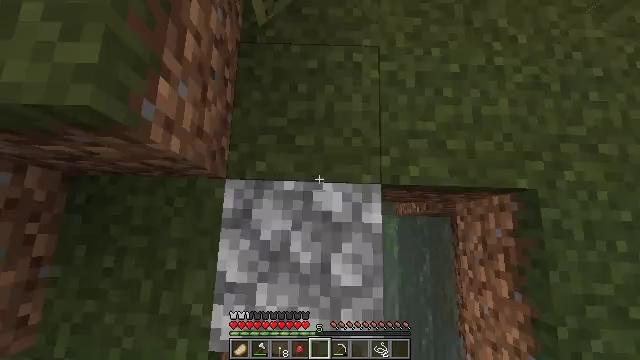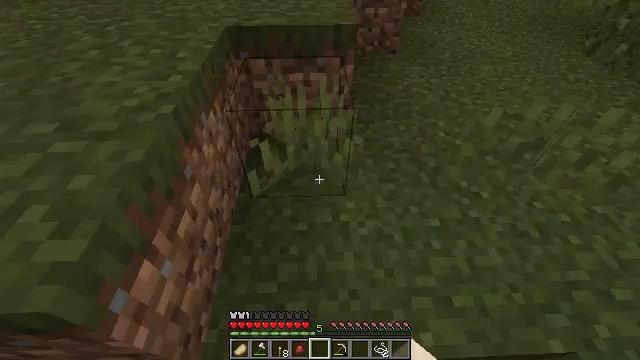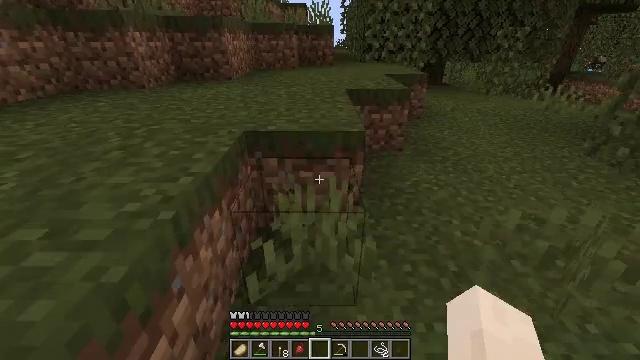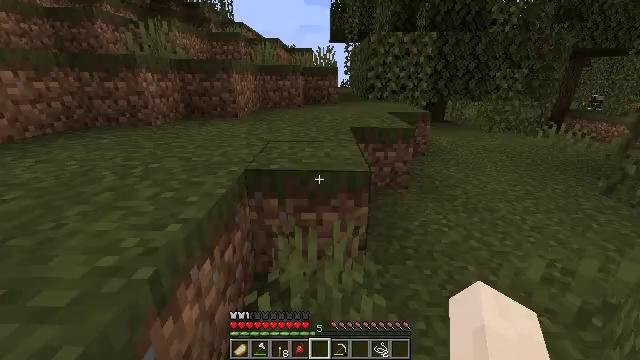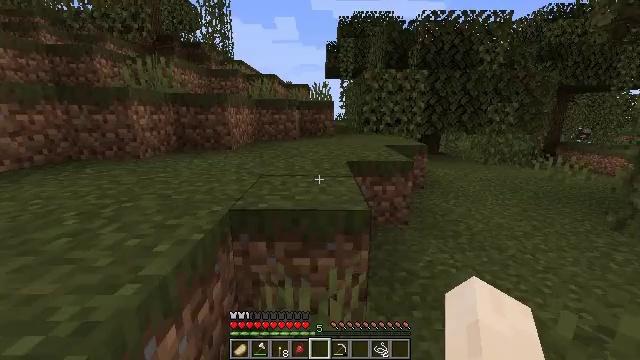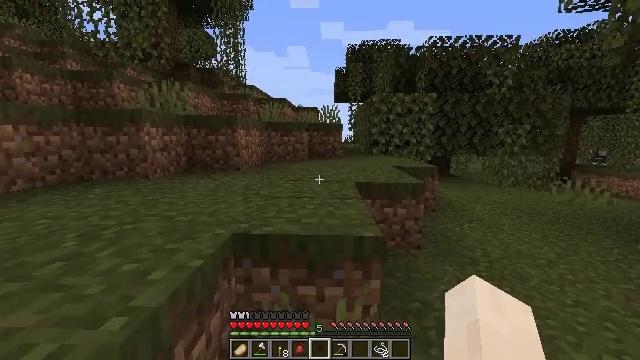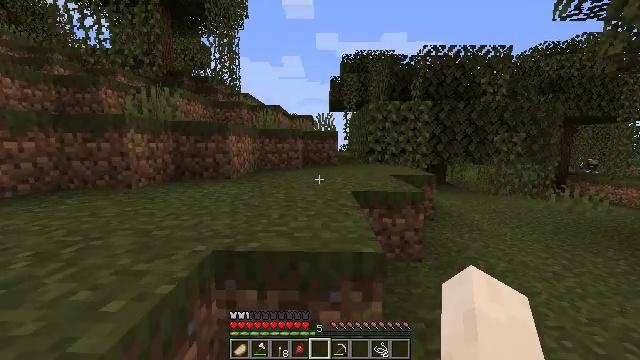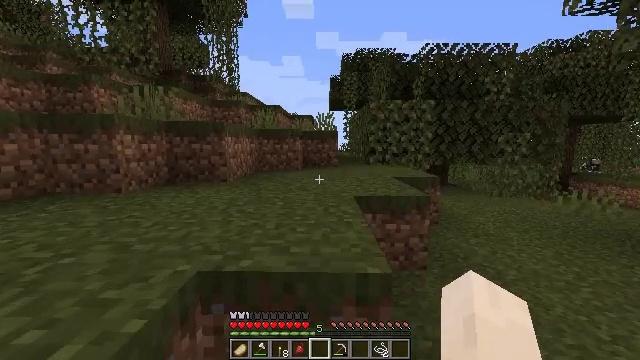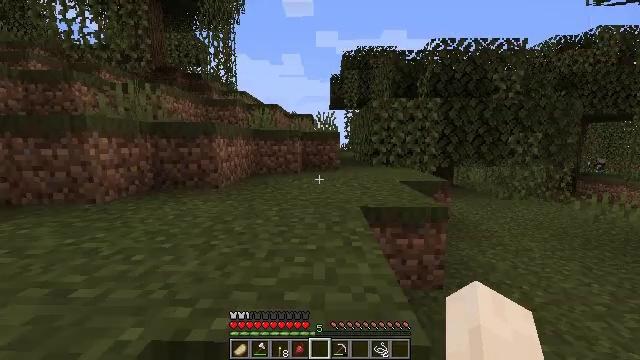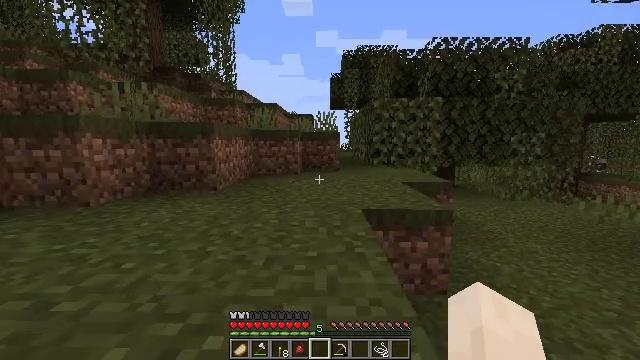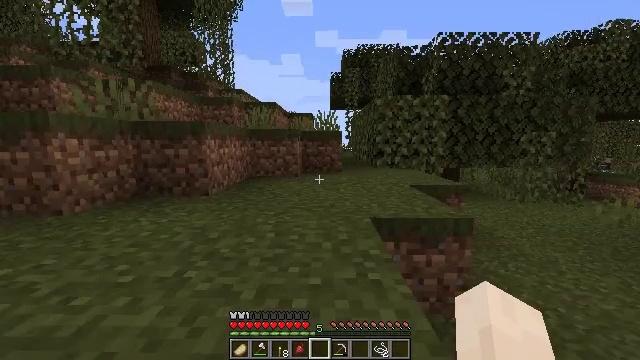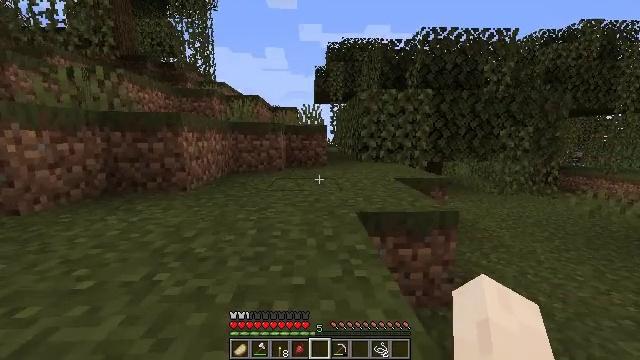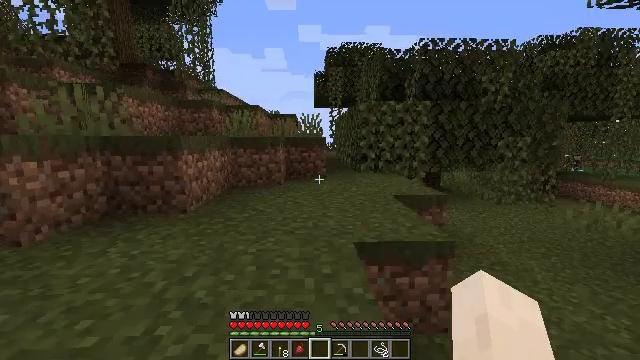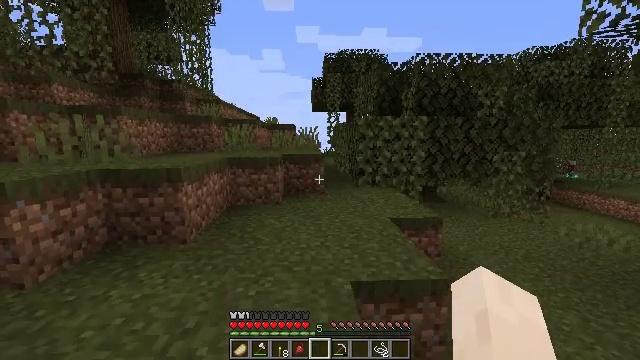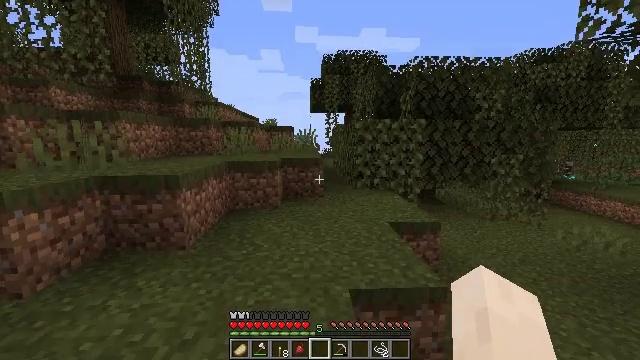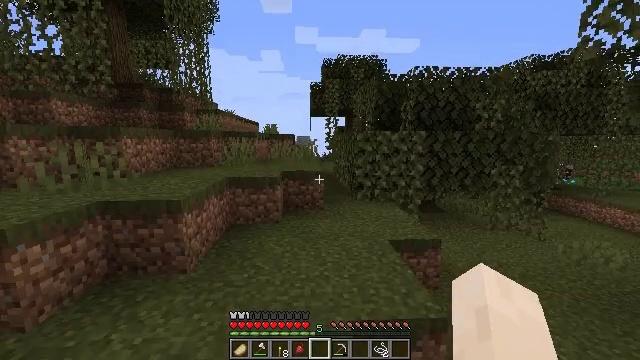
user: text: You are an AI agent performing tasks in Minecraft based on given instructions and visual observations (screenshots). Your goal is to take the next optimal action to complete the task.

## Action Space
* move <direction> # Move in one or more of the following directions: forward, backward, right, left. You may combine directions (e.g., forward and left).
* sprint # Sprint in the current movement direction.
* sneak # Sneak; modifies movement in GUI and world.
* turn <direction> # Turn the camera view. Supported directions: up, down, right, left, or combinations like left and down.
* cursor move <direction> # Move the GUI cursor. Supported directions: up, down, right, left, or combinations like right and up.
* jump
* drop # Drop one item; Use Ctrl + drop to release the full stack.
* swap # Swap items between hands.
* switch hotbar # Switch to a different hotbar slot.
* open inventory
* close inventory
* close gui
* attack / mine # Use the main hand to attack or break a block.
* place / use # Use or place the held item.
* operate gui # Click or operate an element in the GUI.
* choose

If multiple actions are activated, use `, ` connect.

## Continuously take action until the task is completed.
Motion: motion action
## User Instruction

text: Collect the grass from the surface.
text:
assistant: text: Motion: move forward, turn right and up
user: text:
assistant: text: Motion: move forward, turn left and up
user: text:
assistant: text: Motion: move forward, turn left and up
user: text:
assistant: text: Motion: move forward, turn up
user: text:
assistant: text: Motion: move forward, turn left and up
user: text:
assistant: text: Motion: move forward, turn right and up
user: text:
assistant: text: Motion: move forward
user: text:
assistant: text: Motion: move forward
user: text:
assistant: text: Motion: move forward
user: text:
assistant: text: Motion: move forward
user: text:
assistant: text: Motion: move forward, turn right and down
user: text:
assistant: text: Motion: move forward, jump
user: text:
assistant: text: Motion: move forward, jump
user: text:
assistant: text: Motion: move forward, jump
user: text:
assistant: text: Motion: move forward and move left, jump
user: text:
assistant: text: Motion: move forward and move left
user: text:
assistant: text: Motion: move forward and move left
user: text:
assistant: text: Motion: move forward and move left
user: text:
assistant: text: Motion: move forward
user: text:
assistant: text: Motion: move forward and move right
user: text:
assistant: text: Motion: move forward and move right
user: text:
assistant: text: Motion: move forward and move right
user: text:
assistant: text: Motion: move forward and move right
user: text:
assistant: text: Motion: move forward and move right
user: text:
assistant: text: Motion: move forward and move right, sprint
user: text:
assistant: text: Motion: move forward and move right, sprint
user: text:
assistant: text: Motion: move forward and move right, sprint
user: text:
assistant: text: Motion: move forward and move right, sprint, turn right
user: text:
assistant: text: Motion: move forward and move right, sprint, turn right and down
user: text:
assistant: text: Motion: move forward and move right, sprint